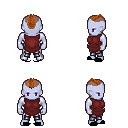
a pixel art fantasy rpg character, male body template, dark elf, purple skin, maroon tunic, metal pants, brunette short mohawk hairstyle, black slippers, four views (front, back, left, right), 2x2 character sprite sheet, small pixel art, hard edges, no anti-aliasing